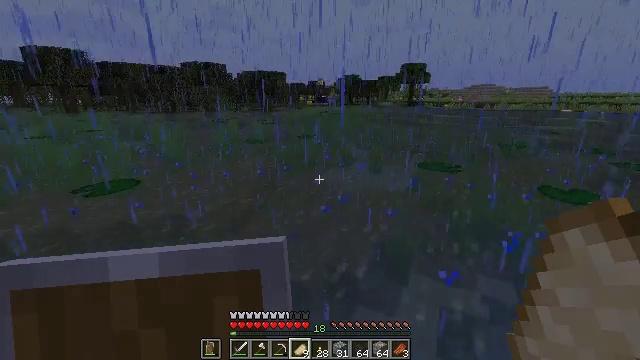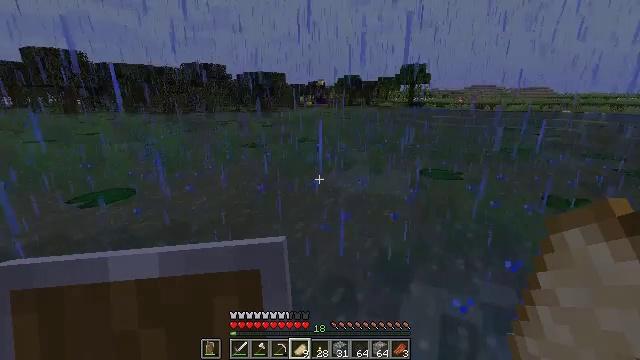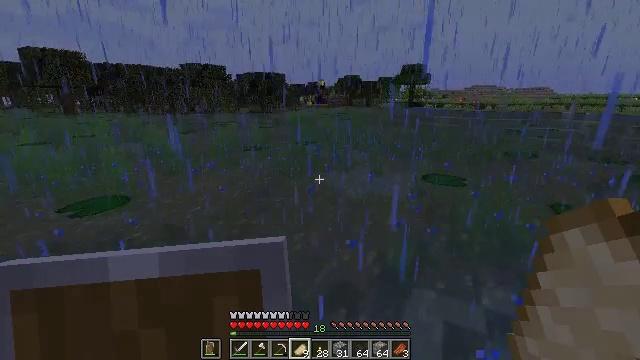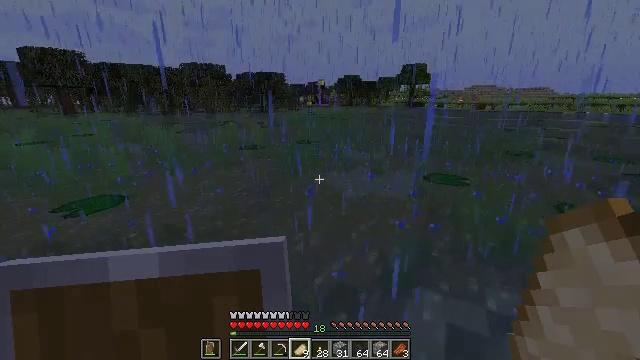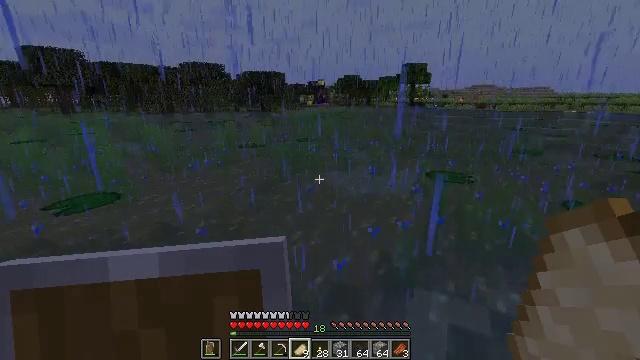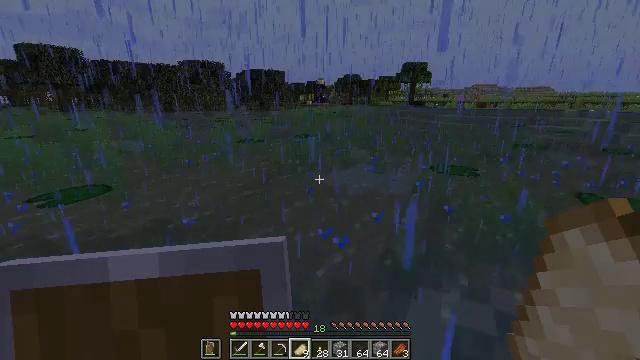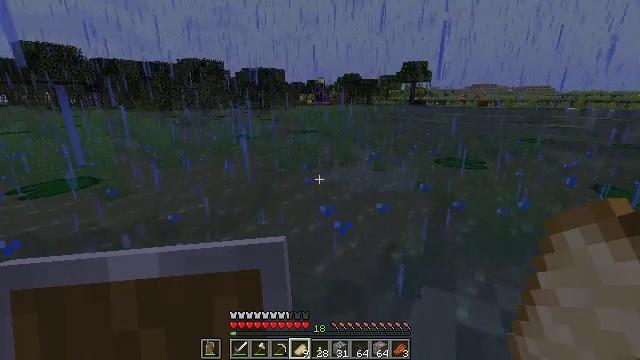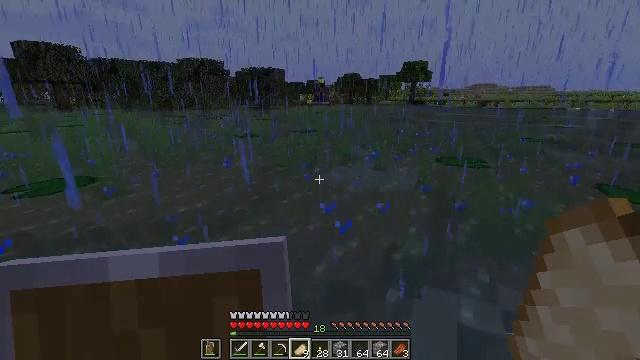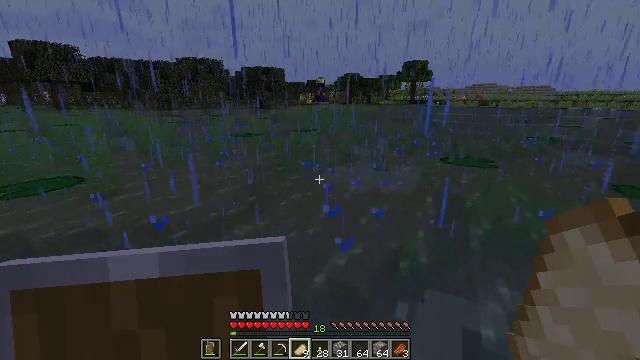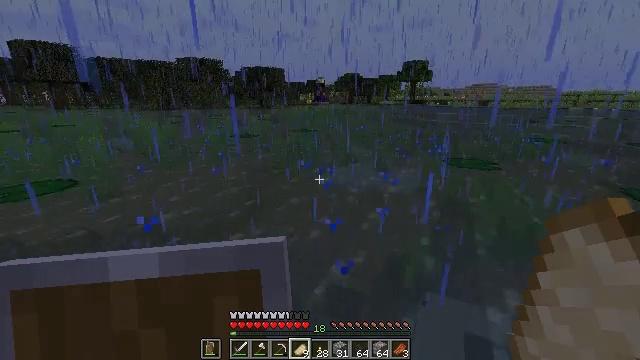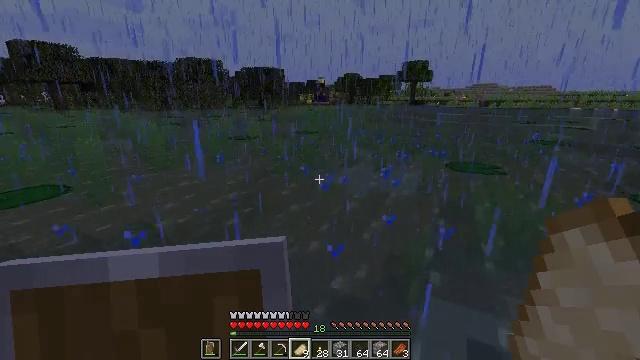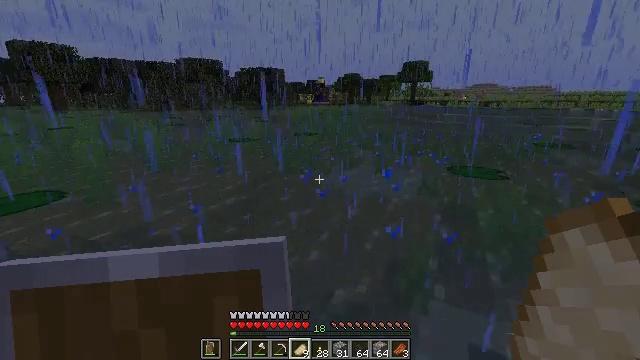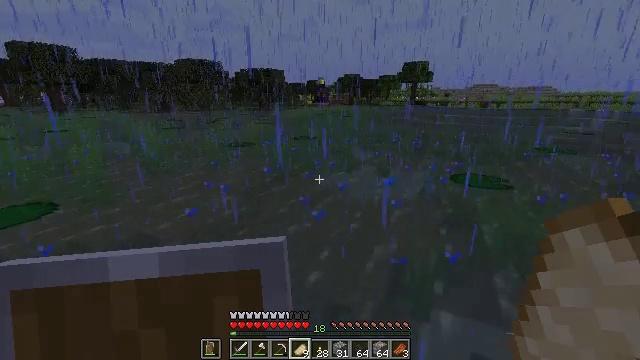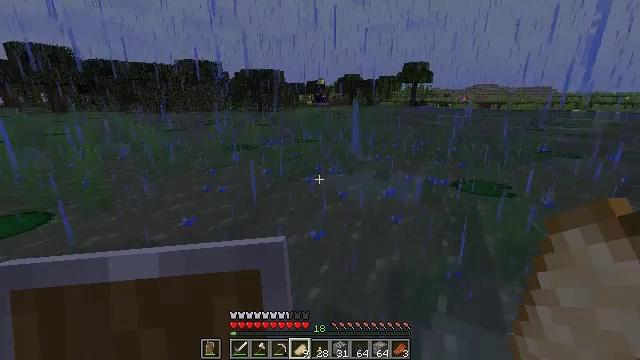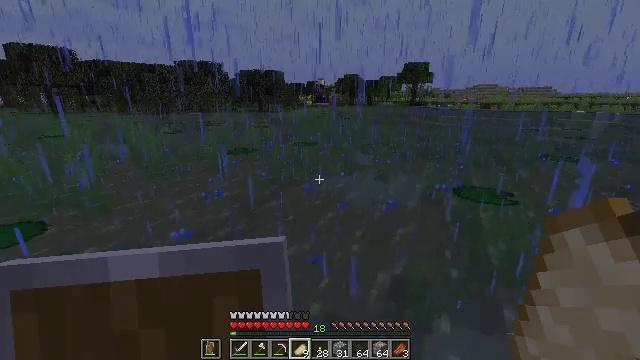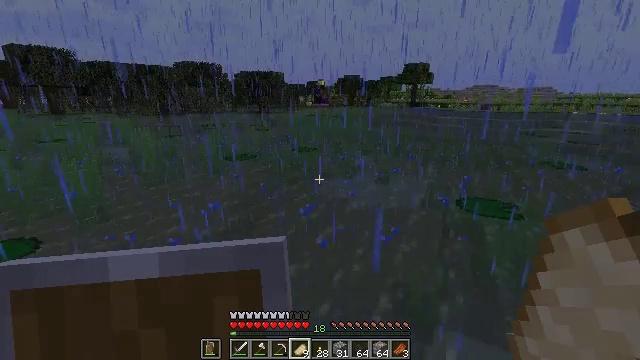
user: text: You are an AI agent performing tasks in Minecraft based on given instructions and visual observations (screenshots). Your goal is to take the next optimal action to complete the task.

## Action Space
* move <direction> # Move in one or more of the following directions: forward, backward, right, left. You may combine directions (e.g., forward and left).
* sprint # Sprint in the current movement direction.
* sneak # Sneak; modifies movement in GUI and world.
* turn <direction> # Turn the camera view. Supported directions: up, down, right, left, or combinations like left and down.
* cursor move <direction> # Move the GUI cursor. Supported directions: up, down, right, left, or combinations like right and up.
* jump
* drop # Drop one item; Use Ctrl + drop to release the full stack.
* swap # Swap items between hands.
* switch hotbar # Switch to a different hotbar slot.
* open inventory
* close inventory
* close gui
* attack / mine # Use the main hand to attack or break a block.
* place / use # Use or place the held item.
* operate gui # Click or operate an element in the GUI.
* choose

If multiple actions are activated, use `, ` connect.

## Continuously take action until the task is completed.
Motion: motion action
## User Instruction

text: Remove an apple from the inventory.
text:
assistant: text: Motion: move forward, jump
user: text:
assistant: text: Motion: move forward, jump
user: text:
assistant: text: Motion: move forward, jump
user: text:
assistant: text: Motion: move forward, jump
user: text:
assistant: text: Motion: move forward, jump
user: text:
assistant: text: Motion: move forward, jump
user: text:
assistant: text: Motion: move forward, jump
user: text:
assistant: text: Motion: move forward, jump
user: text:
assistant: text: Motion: move forward, jump
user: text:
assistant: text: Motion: move forward, jump
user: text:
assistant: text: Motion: move forward, jump
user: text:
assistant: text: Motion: move forward, jump
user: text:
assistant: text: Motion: move forward, jump
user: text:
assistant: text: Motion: move forward, jump
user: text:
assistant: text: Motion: move forward, jump
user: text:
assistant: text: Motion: move forward, jump
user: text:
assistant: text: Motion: move forward, jump
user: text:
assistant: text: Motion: move forward, jump
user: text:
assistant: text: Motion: move forward, jump
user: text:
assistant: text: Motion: move forward, jump
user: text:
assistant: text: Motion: move forward, jump
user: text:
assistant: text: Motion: move forward, jump
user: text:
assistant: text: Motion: move forward, jump
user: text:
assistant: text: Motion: move forward, jump
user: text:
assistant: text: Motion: move forward, jump
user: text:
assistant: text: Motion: move forward, jump
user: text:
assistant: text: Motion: move forward, jump
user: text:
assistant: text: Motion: move forward, jump
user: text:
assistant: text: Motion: move forward, jump
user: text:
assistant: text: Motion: move forward, jump